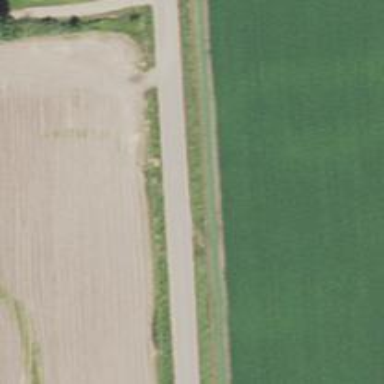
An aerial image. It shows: Tertiary road.